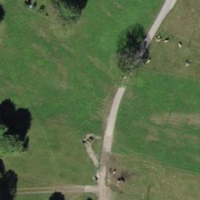
EUNIS habitat code: 52
Species observed at this site:
Salvia pratensis